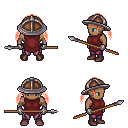
a pixel art fantasy rpg character, male body template, human, dark skin, maroon tunic, magenta pants, red twin-tailed hairstyle, chain helm, metal gloves, maroon shoes, spear, four views (front, back, left, right), 2x2 character sprite sheet, small pixel art, hard edges, no anti-aliasing